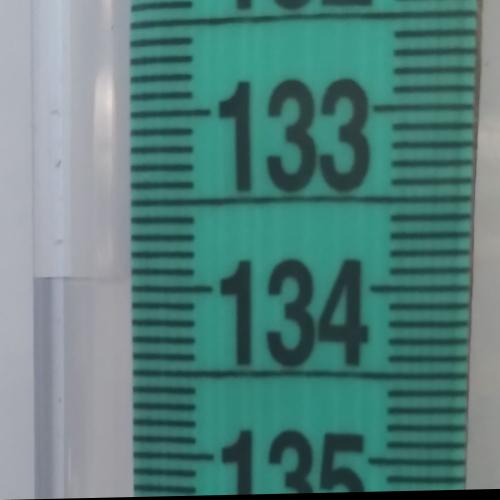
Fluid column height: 134.0 cm